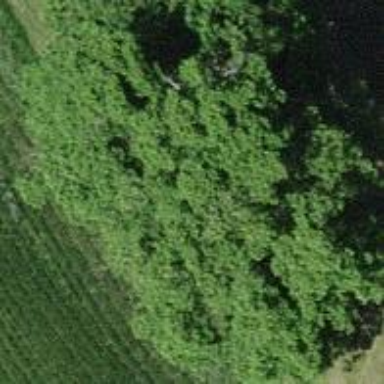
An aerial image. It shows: Natural monument featuring broadleaved deciduous tree.